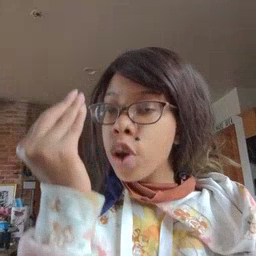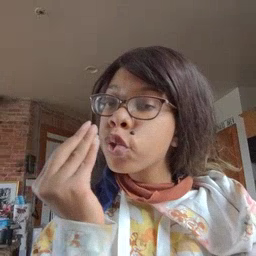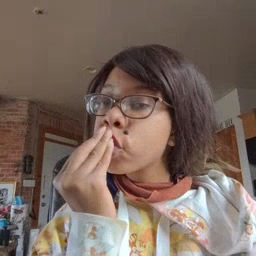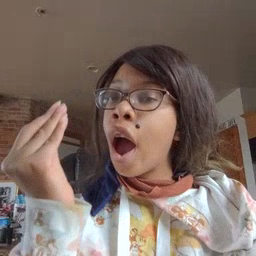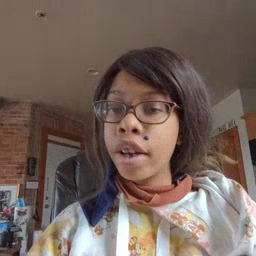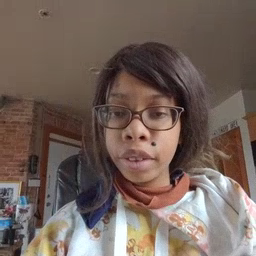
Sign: kiss